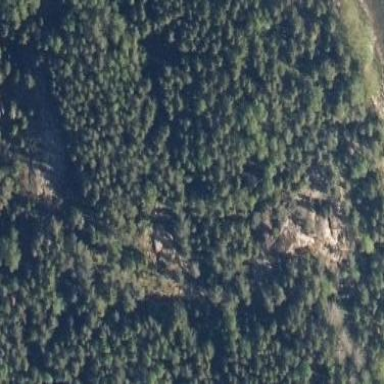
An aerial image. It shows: Landscape dominated by bare rock.